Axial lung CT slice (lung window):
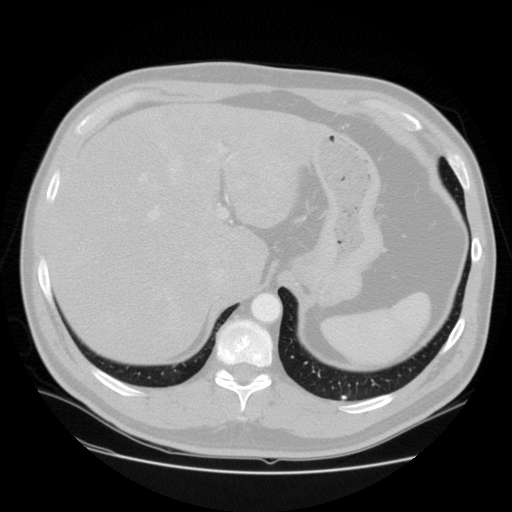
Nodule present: yes
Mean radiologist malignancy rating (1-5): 1